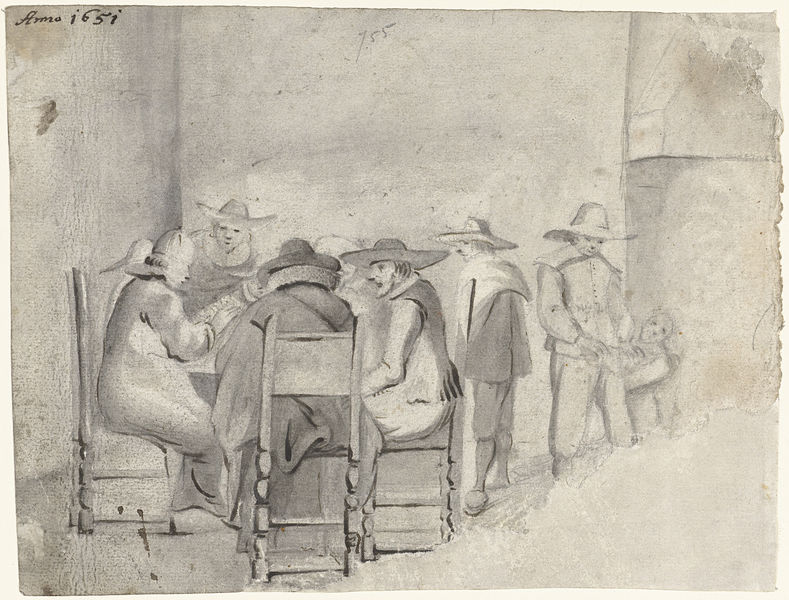
Titel: Interieur van taveerne met een groep rond een tafel, bij nacht
Künstler: Harmen ter Borch
Standort: Amsterdam
Institution: Rijksmuseum
Schlagwörter: gruppe, mann, umhang, weiß, aquarell, sitzen, bar, hut, hüte, männer, reden, schwarz, skizze, stuhl, tisch, zeichnung, gespräch, versammlung, alt, kneipe, stehen, innenraum, interieur, mantel, sessel, innen, kamin, dorf, grafik, karten, runde, stube, wei, tusche, kohle, geld, bleistift, treffen, gasthaus, schenke, hure, taverne, prostitution, 1651